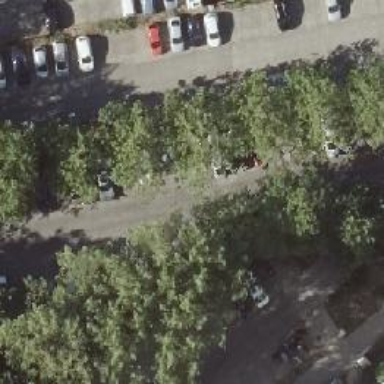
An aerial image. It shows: Street-side parking area with concrete surface.